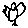
Label: bird